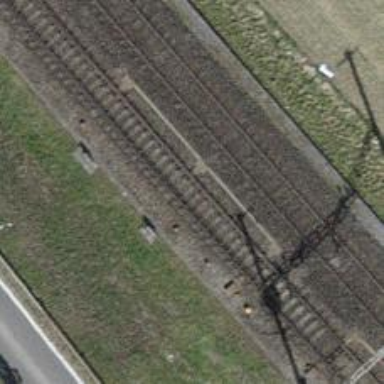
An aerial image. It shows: Railway switch.